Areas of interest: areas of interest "Emerald Garden New Village"
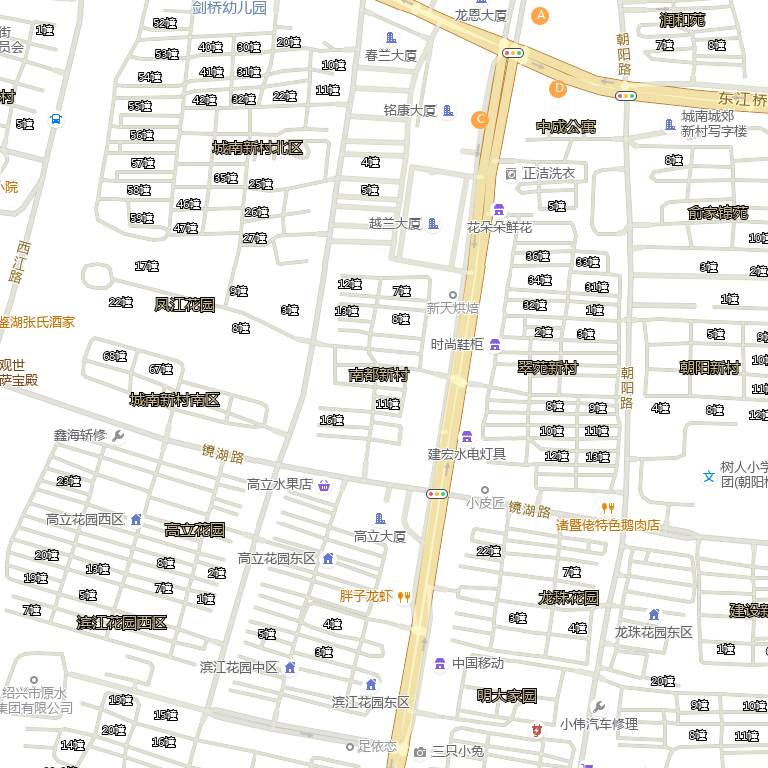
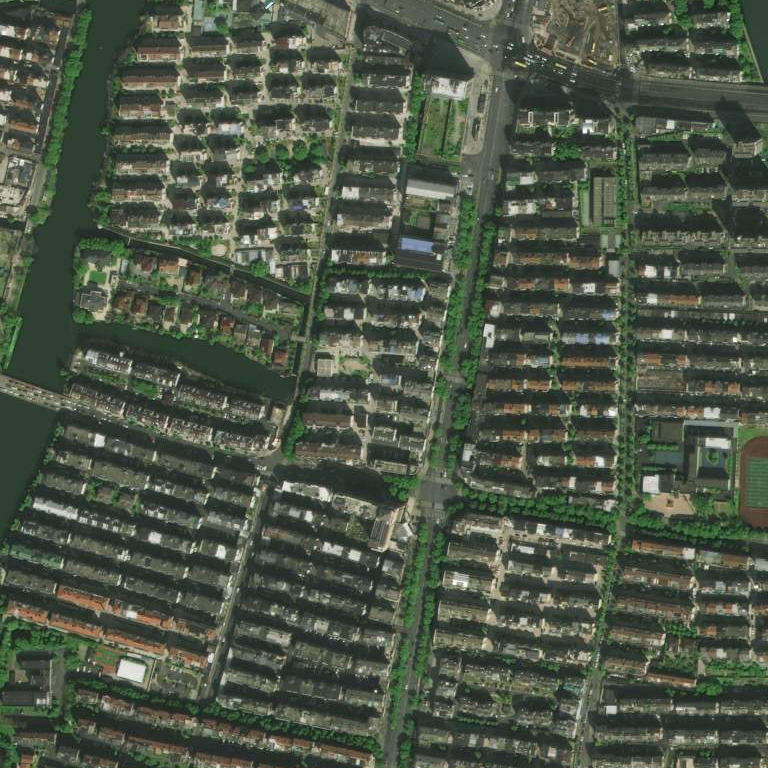